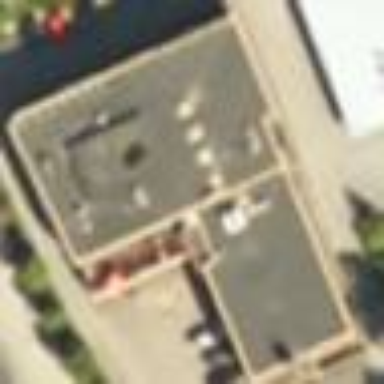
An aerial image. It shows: Hotel building.